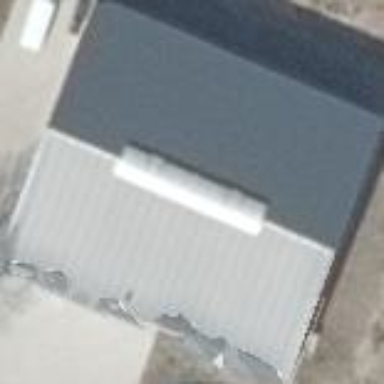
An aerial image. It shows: Industrial building with gabled roof.